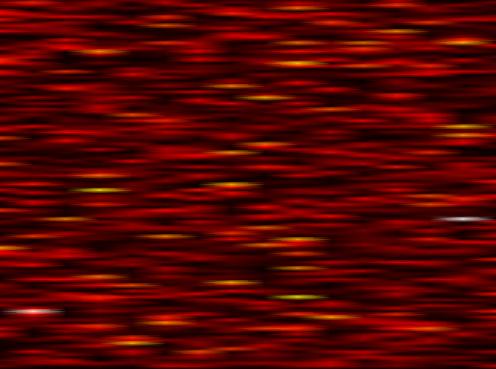
Label: OFDM